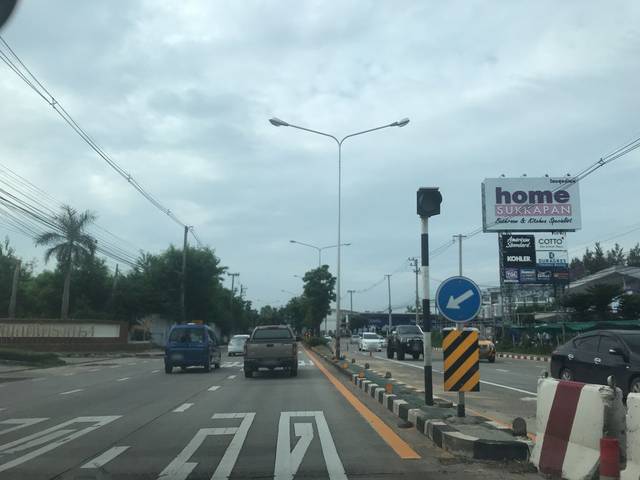
Region: Thailand
Coordinates: 18.801, 99.032